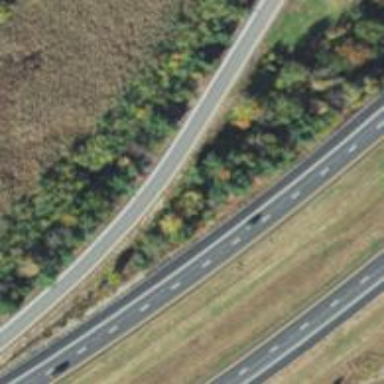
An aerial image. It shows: Asphalt motorway link.